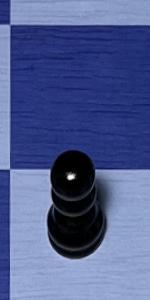
Label: Pawn_Black